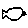
Label: fish